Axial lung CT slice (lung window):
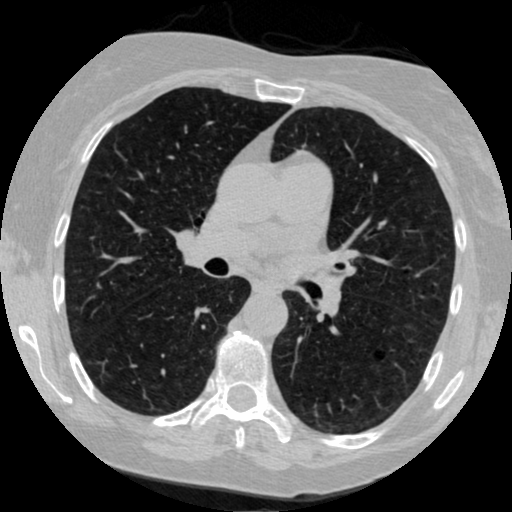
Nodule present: no